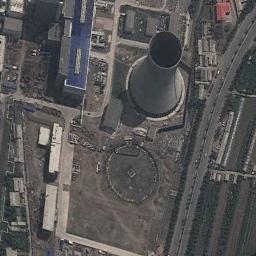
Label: thermal_power_station